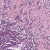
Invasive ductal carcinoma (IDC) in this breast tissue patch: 1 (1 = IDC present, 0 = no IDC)